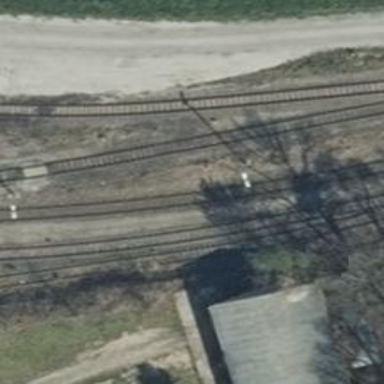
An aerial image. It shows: Disused railway spur line.